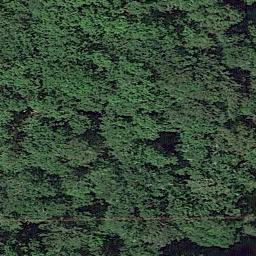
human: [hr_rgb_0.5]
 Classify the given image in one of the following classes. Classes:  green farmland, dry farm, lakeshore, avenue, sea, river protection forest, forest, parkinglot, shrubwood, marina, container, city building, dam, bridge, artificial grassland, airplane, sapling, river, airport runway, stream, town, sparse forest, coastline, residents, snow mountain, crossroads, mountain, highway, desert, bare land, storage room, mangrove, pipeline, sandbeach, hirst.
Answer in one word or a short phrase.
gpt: forest